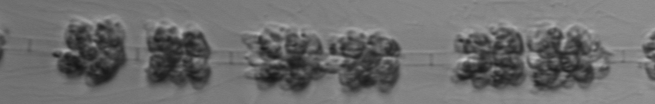
Label: Leptocylindrus_mediterraneus